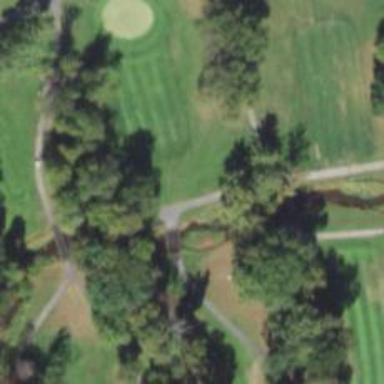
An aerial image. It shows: Path used for both walking and golf.